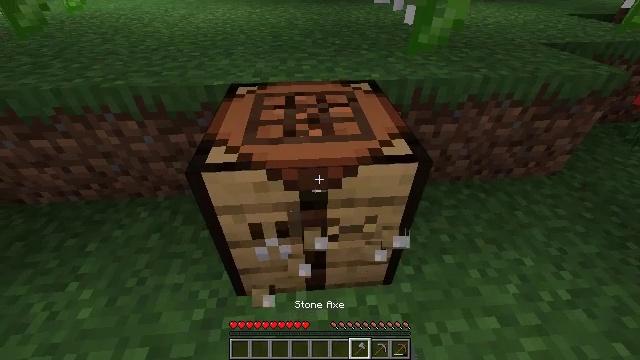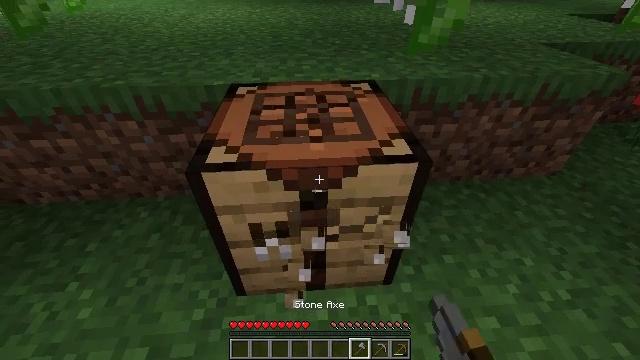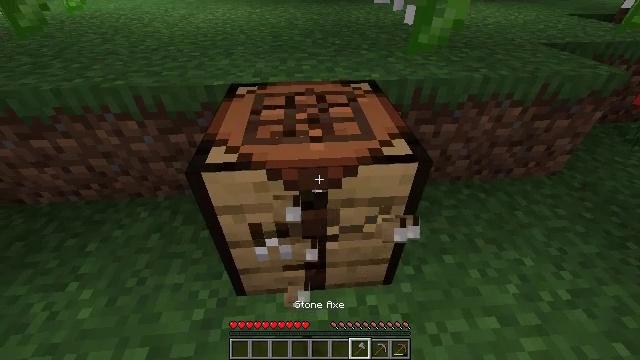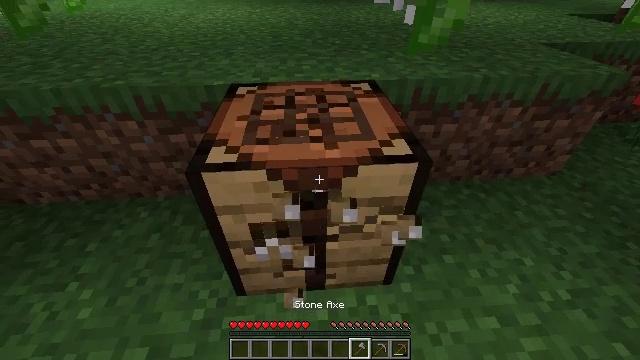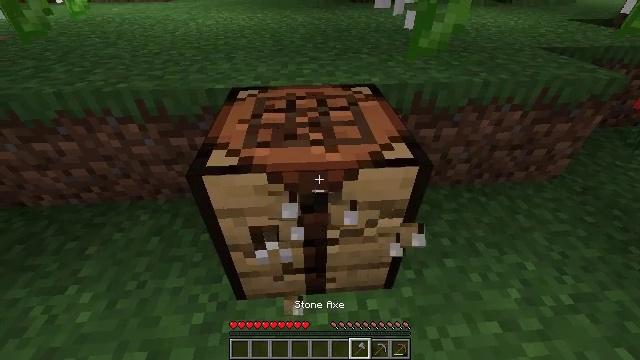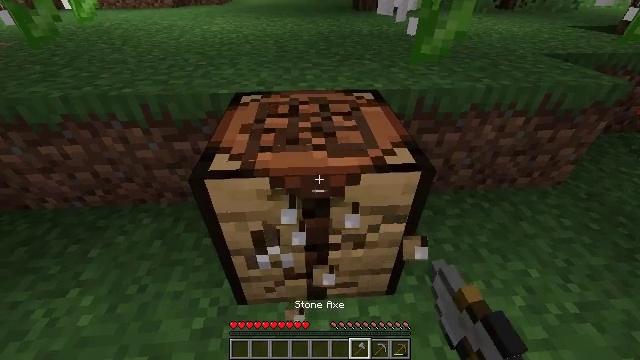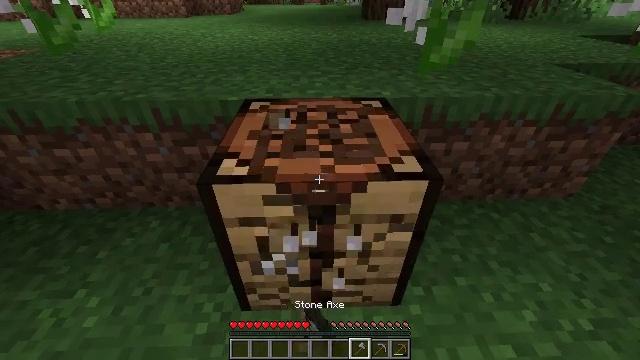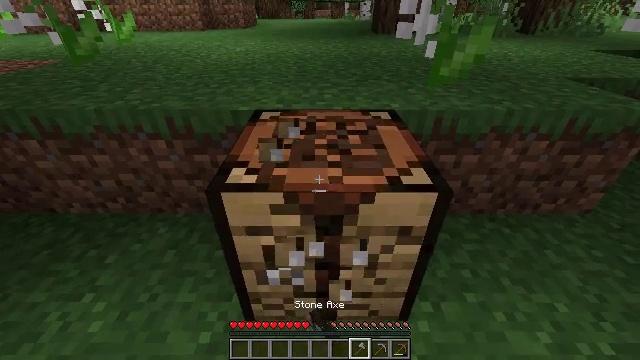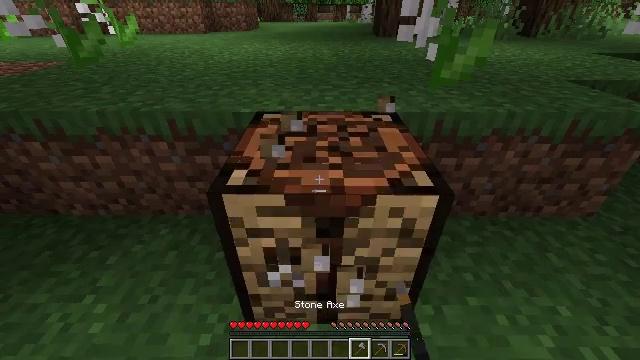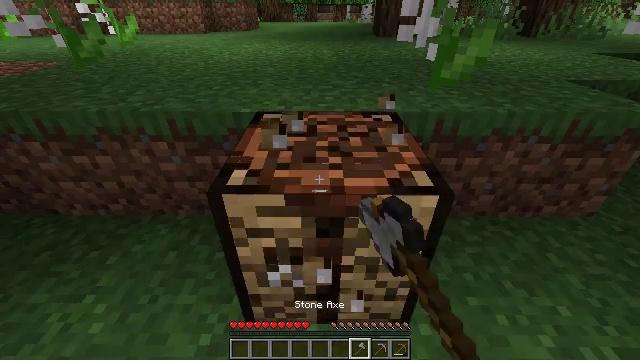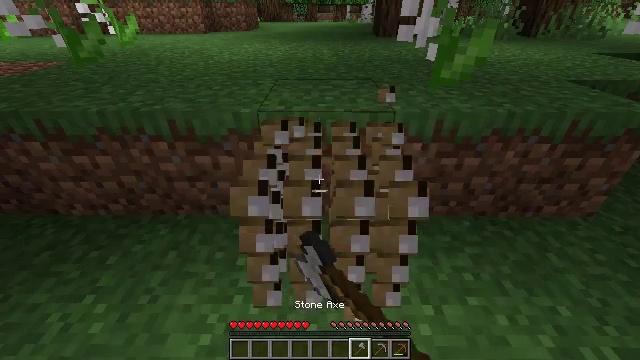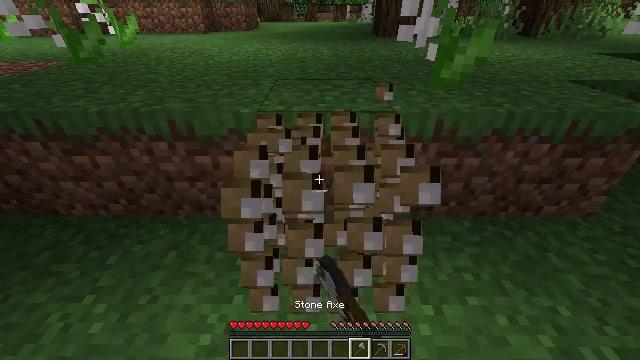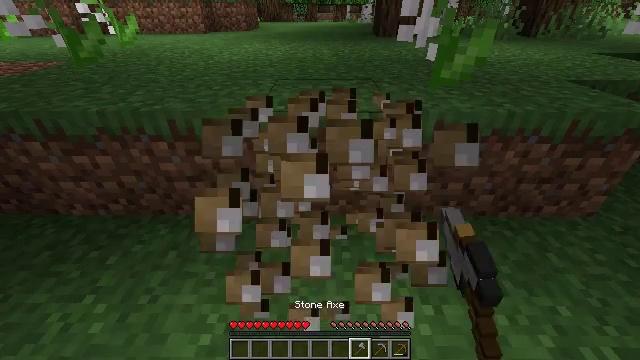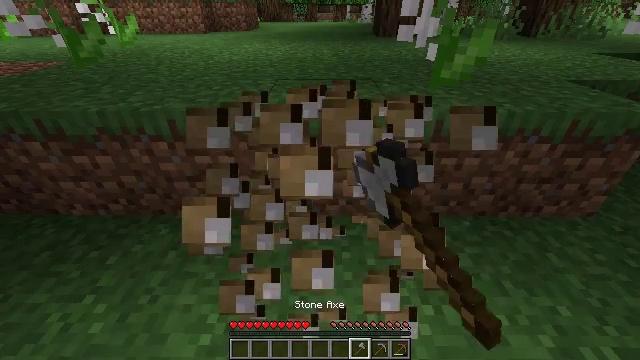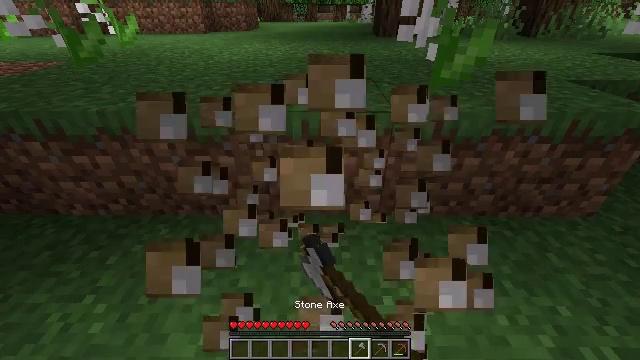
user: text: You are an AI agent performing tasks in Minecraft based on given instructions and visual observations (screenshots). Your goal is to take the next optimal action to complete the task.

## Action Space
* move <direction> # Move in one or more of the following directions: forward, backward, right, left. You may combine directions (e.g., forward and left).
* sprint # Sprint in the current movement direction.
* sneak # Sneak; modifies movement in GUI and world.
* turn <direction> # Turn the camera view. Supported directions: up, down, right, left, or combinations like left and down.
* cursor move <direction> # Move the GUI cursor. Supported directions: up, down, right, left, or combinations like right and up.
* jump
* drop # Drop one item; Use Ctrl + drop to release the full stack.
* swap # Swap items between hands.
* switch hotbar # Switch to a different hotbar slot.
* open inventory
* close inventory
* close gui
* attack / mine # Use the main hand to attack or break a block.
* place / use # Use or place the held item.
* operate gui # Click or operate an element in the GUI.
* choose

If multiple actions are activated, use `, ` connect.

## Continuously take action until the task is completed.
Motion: motion action
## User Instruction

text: Put back the crafting table.
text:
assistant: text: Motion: attack / mine
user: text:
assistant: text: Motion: attack / mine
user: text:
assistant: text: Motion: attack / mine
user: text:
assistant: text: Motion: attack / mine
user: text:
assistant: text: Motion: turn up, attack / mine
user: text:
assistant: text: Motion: turn left and up, attack / mine
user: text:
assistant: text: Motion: turn left and up, attack / mine
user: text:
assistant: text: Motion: attack / mine
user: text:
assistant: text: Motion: attack / mine
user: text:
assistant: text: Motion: attack / mine
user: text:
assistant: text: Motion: attack / mine
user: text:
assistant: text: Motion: attack / mine
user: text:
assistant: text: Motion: attack / mine
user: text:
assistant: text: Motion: attack / mine
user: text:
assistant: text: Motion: attack / mine